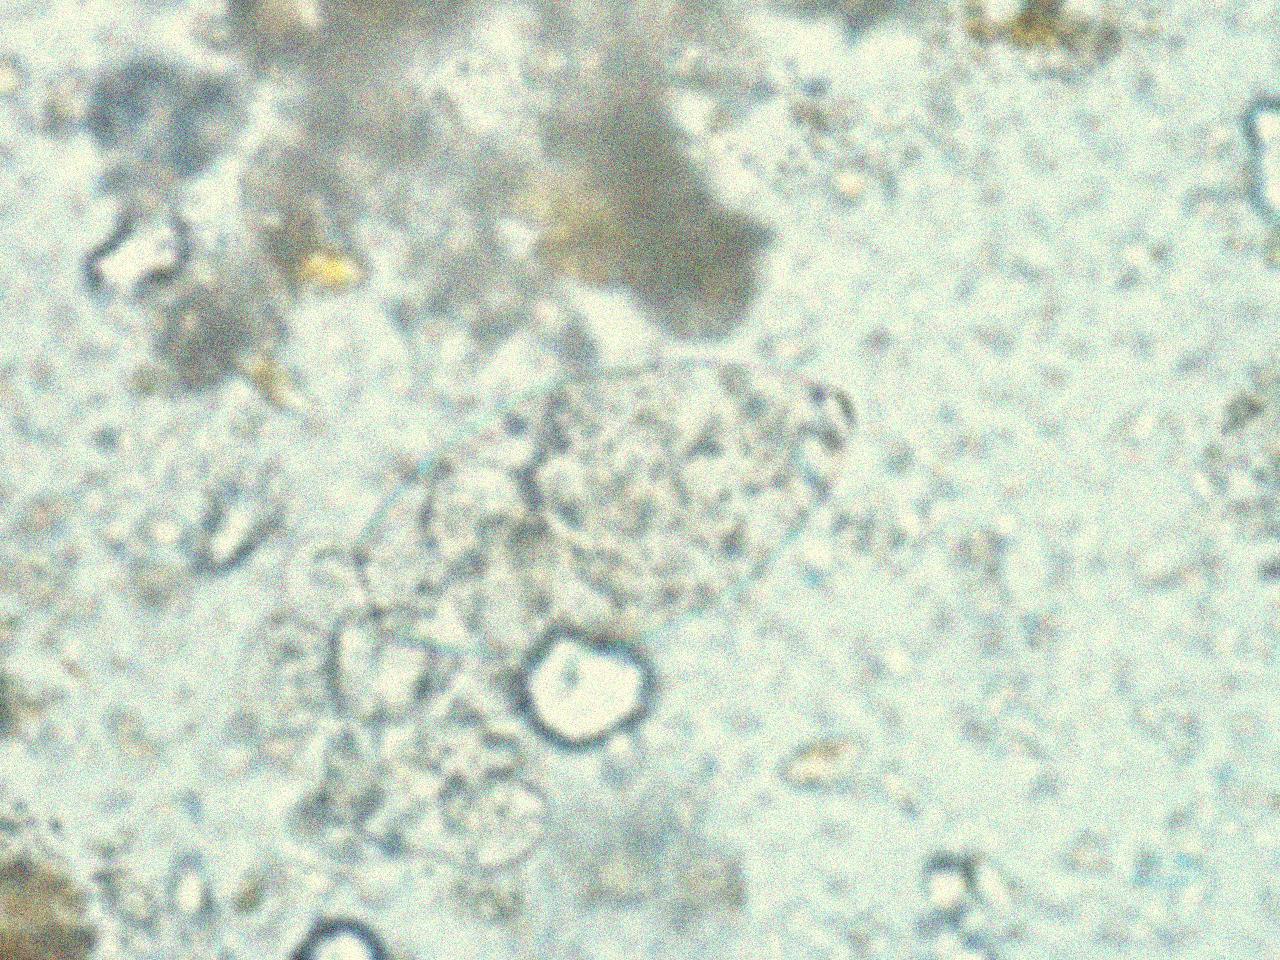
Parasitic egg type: Fasciolopsis buski